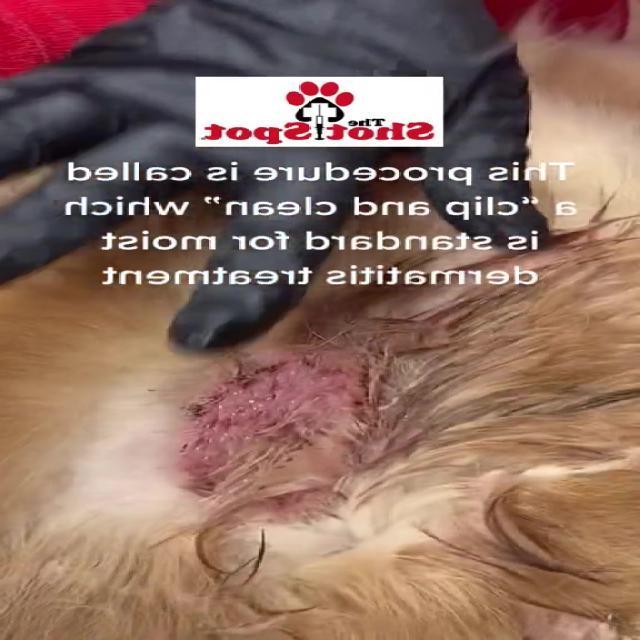
Canine dermatitis — inflammation of the skin presenting with erythema, pruritus, papules, and excoriation. May be allergic, contact, or atopic in origin.